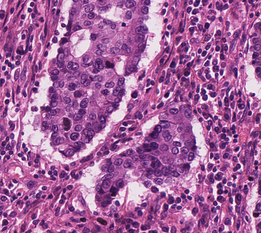
Tumor epithelial tissue: yes
Tumor-associated stroma tissue: yes
Normal tissue: no